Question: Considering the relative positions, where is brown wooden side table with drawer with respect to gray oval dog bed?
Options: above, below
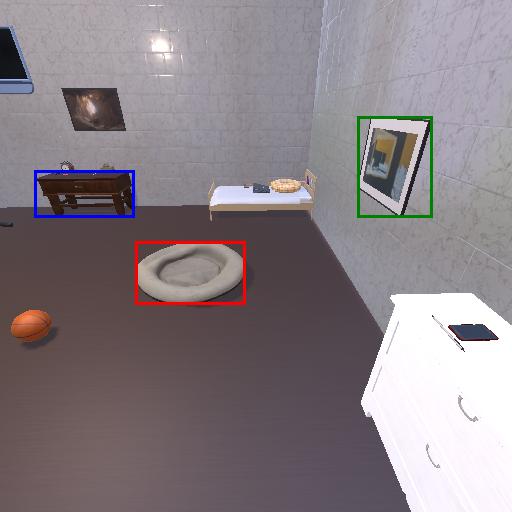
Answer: above